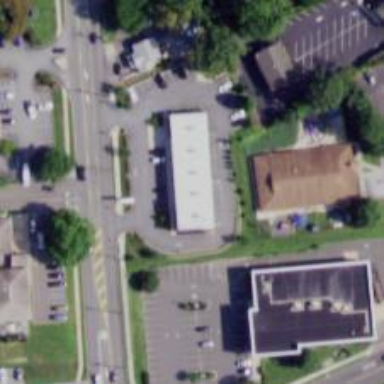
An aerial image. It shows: Healthcare clinic is depicted in the image.